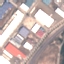
Label: Industrial